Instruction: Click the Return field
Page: home
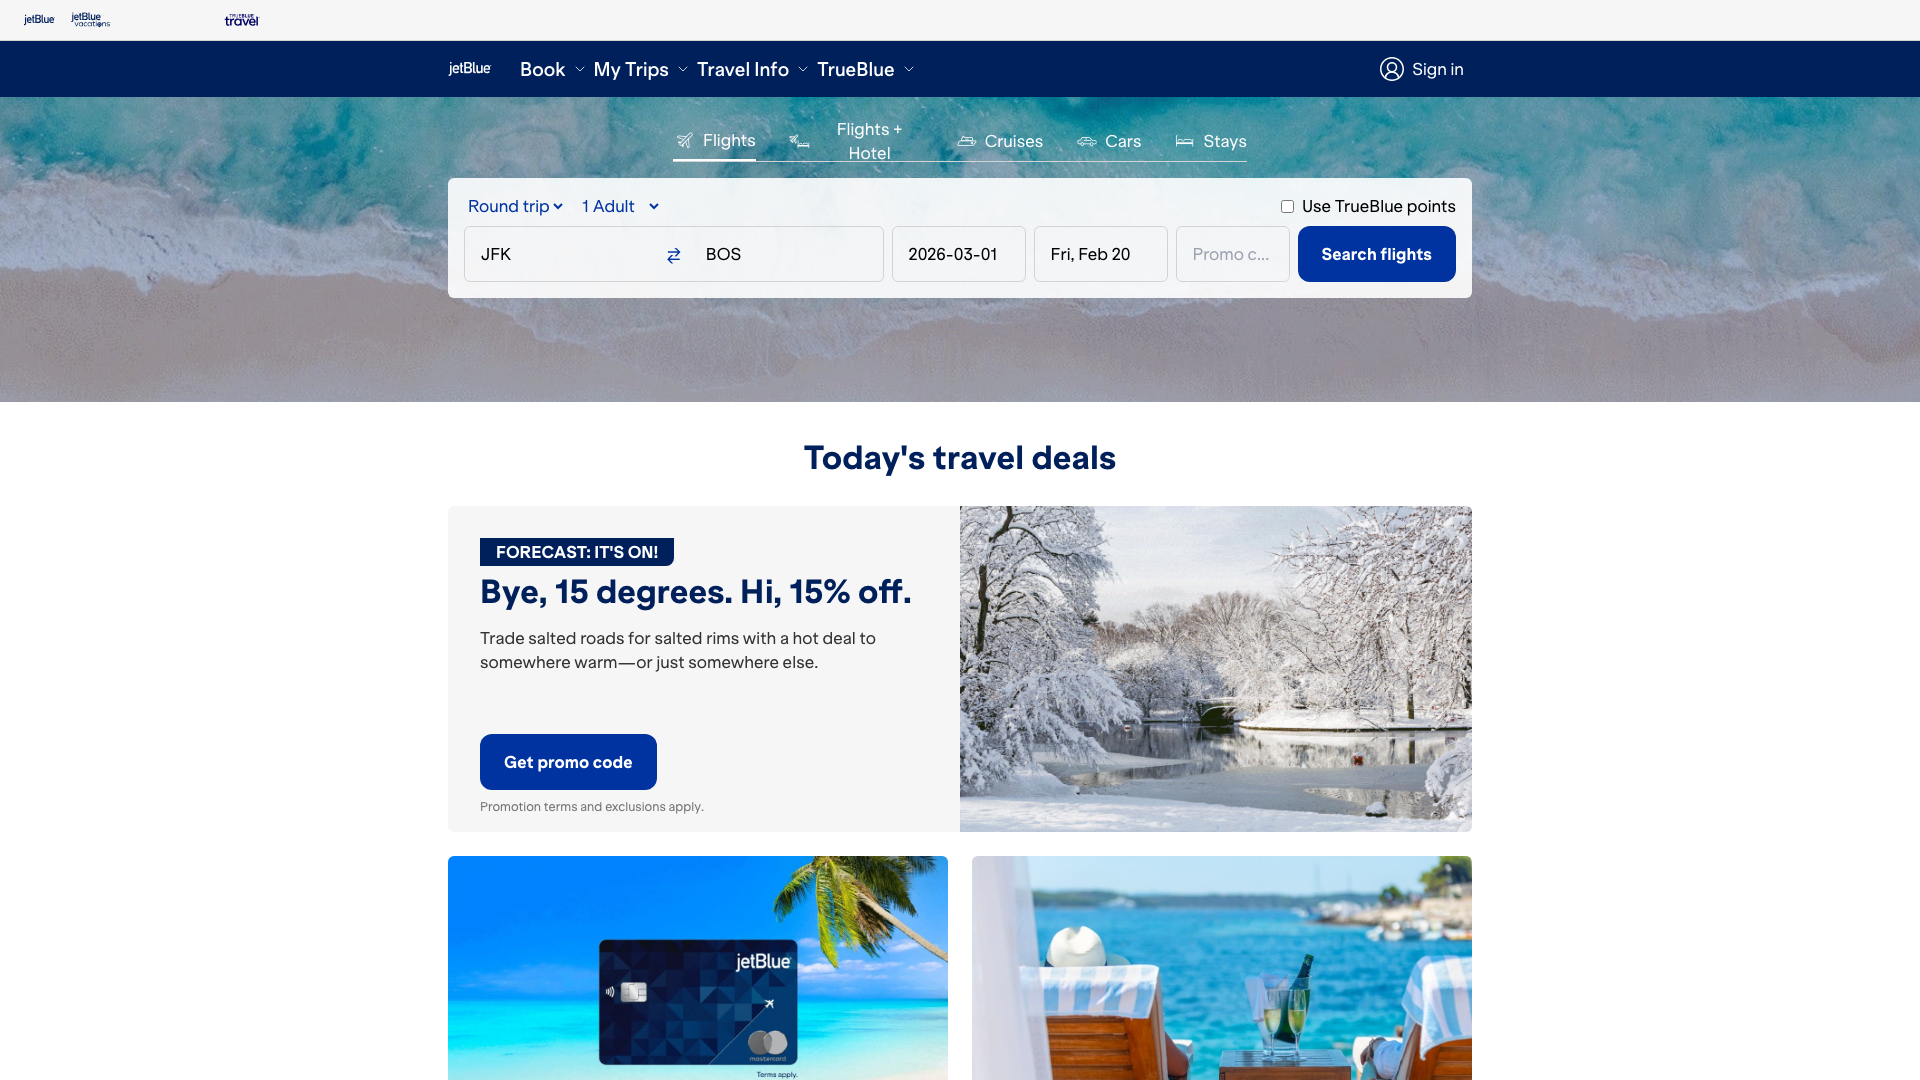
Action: click